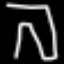
Label: pants